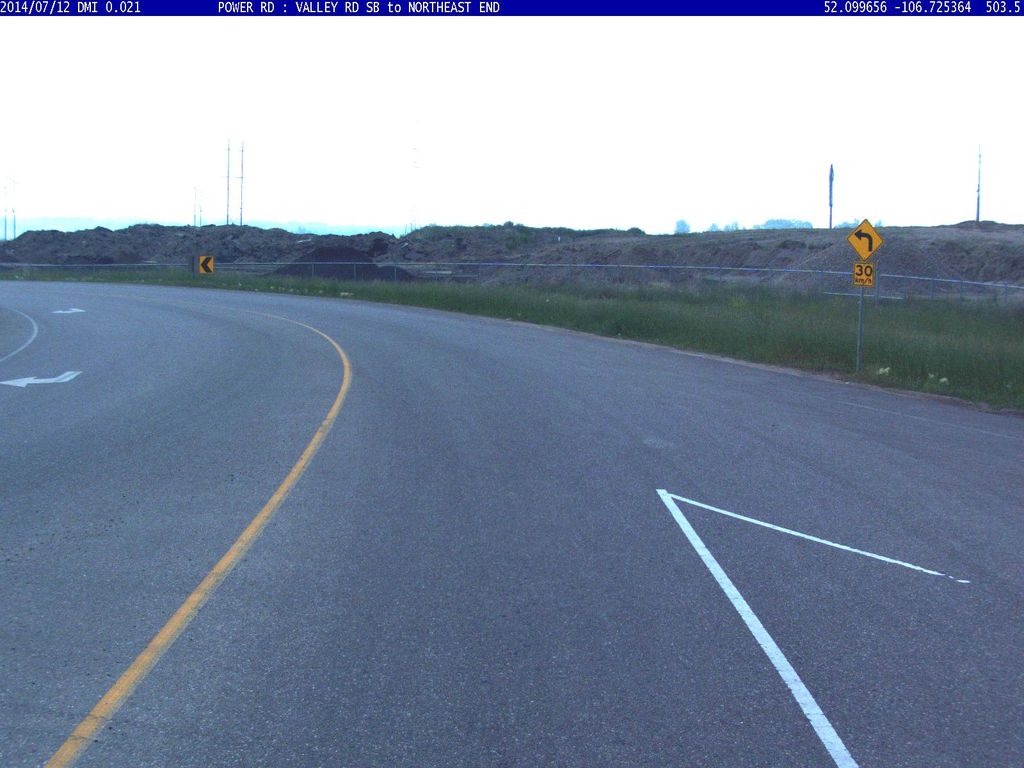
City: saskatoon